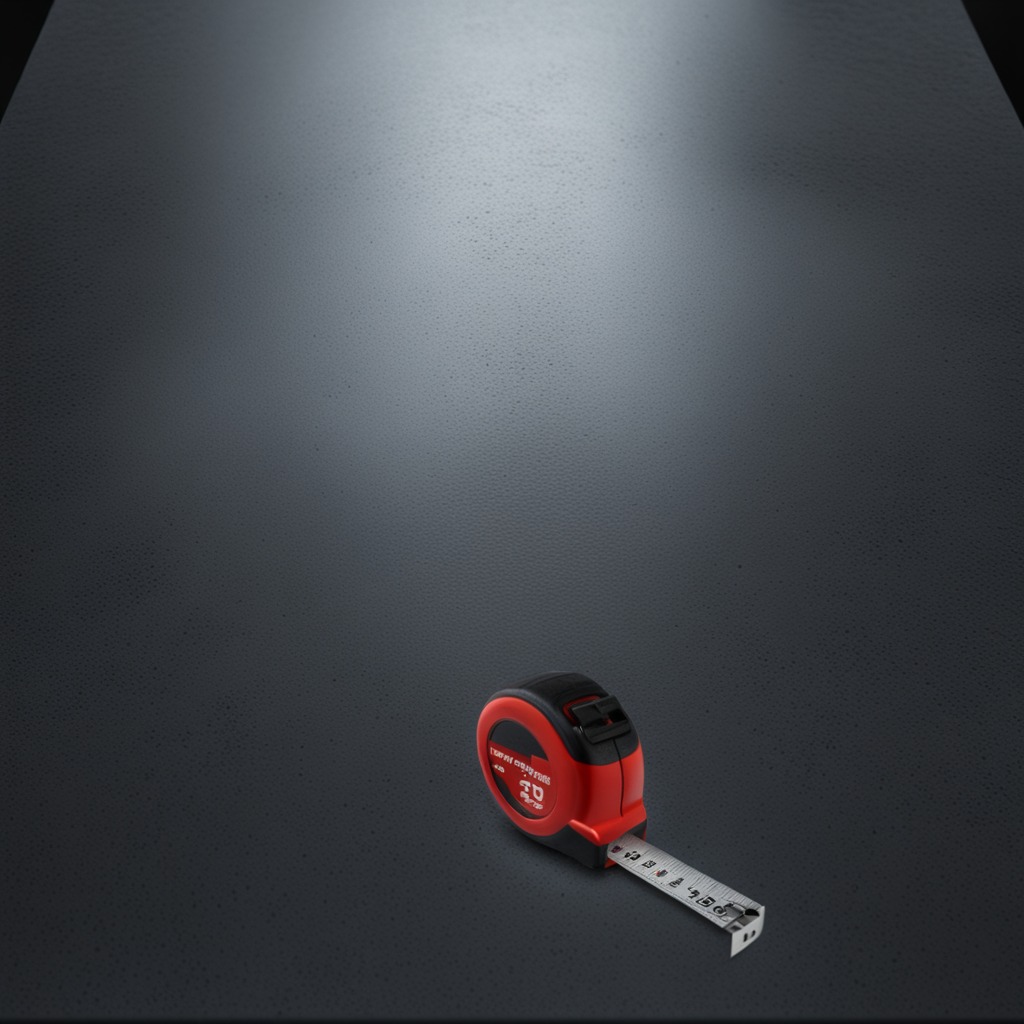
A measuring tape lies on the clean granite table inside a workshop at night.